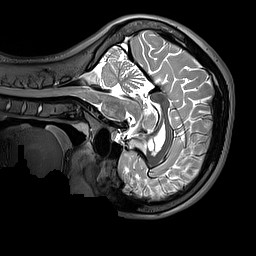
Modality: T2w
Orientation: sagittal
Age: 14
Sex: female
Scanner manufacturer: siemens
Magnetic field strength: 3 T
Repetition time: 3.2 s
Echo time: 0.408 s